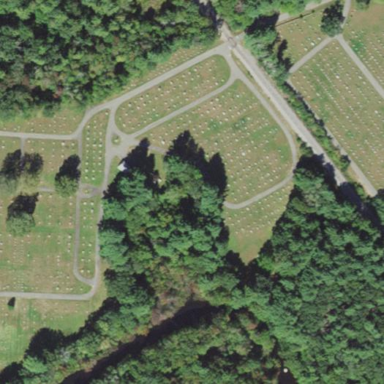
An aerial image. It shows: Private cemetery with magic category designation.